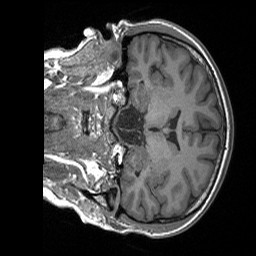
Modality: T1w
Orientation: coronal
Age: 23
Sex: female
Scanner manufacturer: siemens
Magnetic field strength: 3 T
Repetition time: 1.56 s
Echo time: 0.00207 s